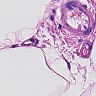
Metastatic tissue present: no